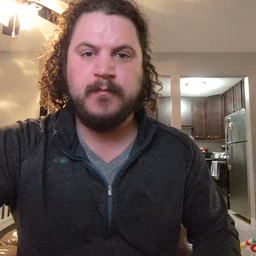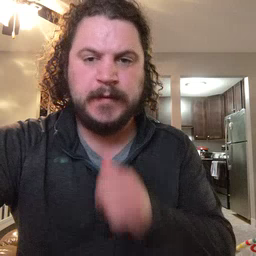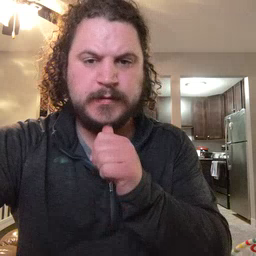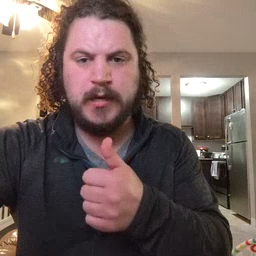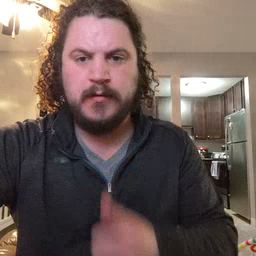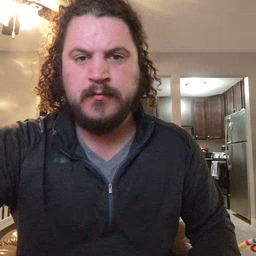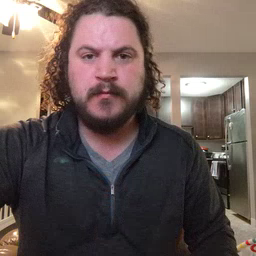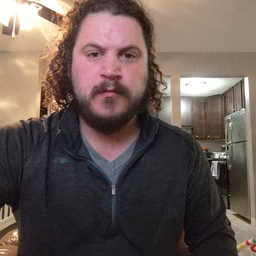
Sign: not